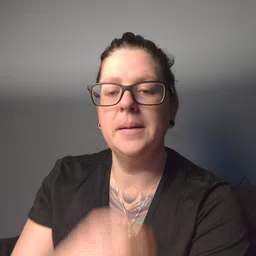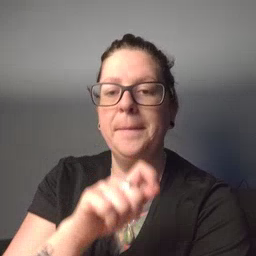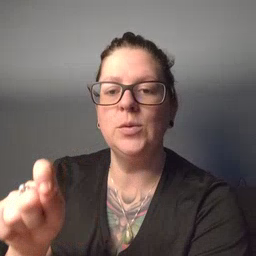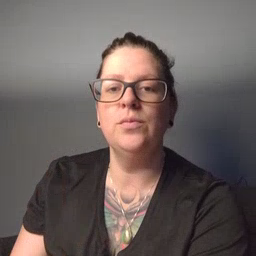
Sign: pencil